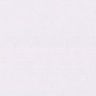
Metastatic tissue present: no